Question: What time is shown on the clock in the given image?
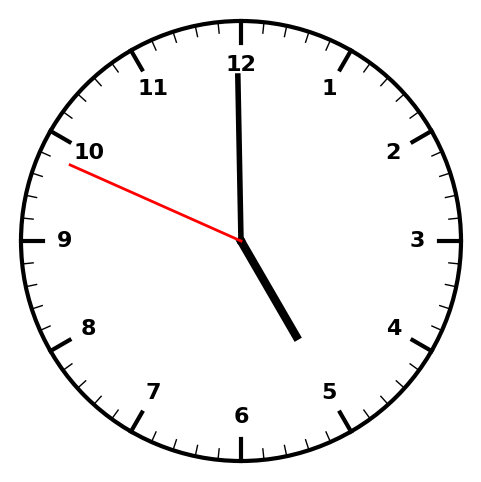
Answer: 04:59:49